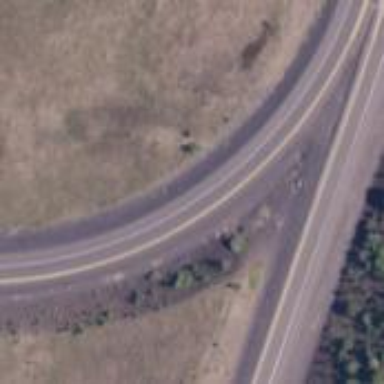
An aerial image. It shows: Trunk link highway.